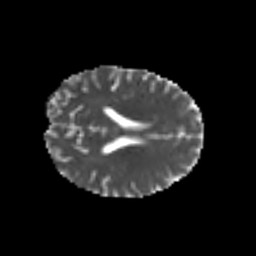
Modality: MD
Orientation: axial
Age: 25
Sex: male
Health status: healthy